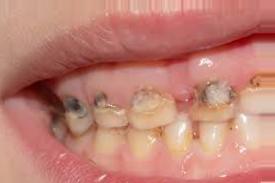
Condition: Caries